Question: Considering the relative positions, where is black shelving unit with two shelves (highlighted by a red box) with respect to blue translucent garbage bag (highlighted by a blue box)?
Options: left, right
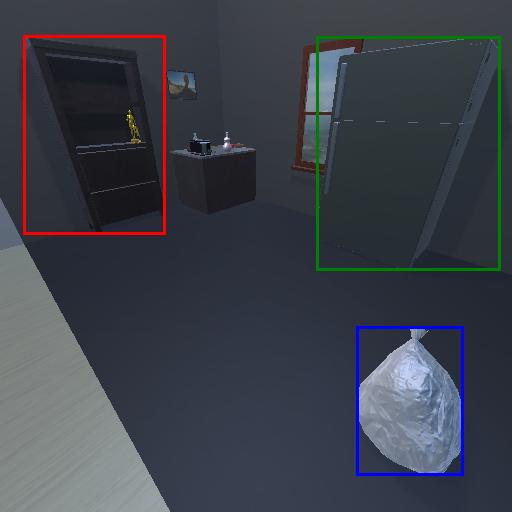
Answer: left